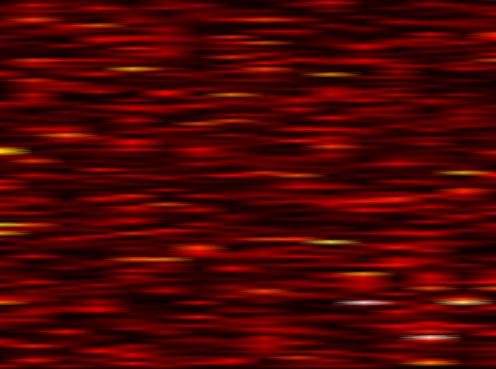
Label: FBMC